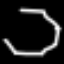
Label: octagon